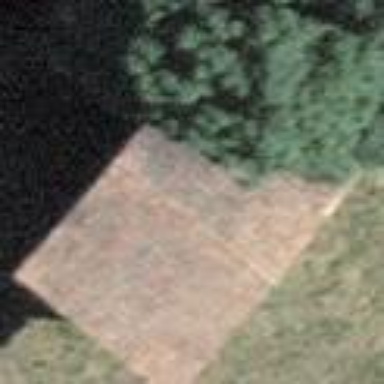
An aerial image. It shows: Barn.